Field crop: maize
Growth stage: 1
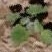
Species: chenopodium